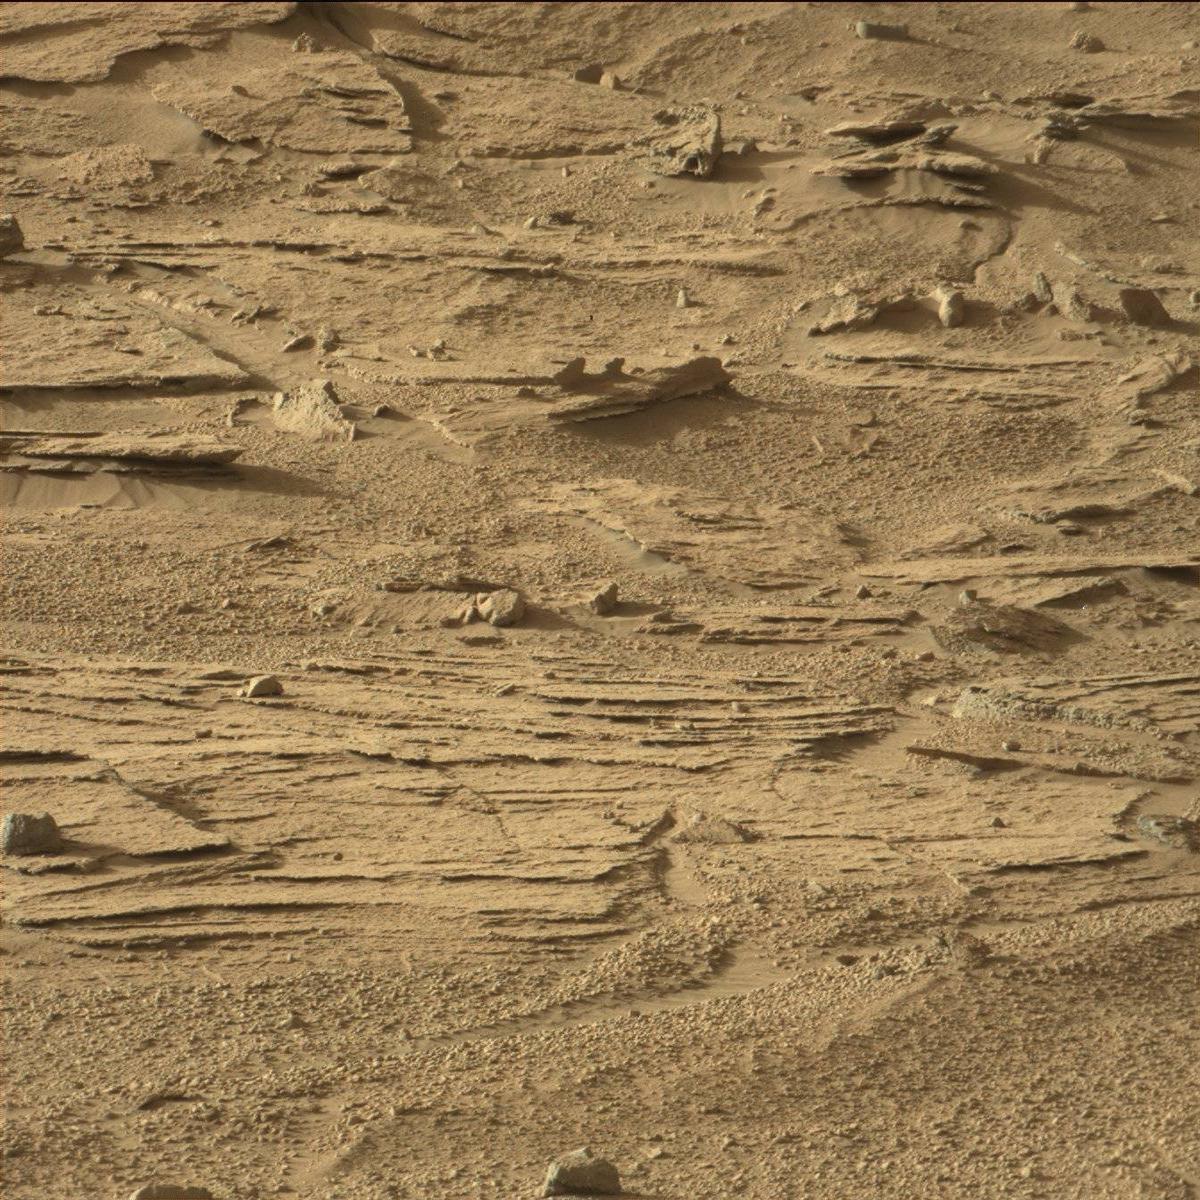
Terrain classes present: Bedrock, Sand / Soil